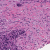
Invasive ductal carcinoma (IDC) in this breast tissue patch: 1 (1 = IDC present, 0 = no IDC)